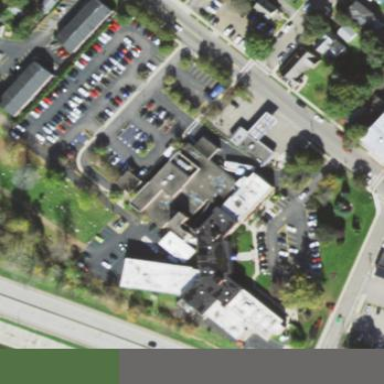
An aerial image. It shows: Healthcare facility identified as hospital.